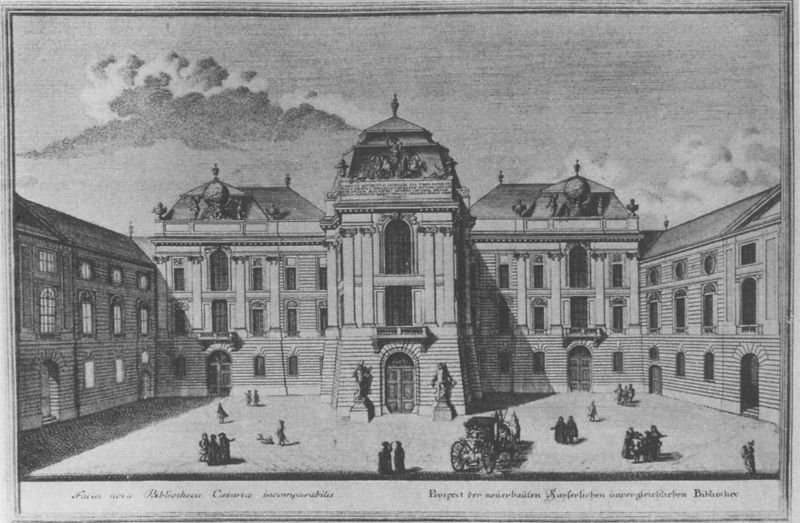
Titel: Hofbibliothek in Wien
Künstler: Johann Bernhard Fischer von Erlach
Standort: Wien, Hofbibliothek (EU - AUT)
Schlagwörter: himmel, schatten, wolken, menschen, fenster, säulen, tür, zeichnung, dach, gebäude, hund, schloss, architektur, barock, sockel, steine, bild, personen, rokoko, pferd, turm, schrift, fassade, fassaden, türen, dächer, grafik, hof, kutsche, pilaster, figuren, symmetrie, inschrift, gestreift, galerie, eingang, innenhof, palast, druck, stich, beschriftung, kapitelle, portal, rustika, wappen, statuen, anwesen, mauern, mansarde, schlos, büsten, kupferstich, globus, corps de logis, sandboden, fenster+portal, dandbod